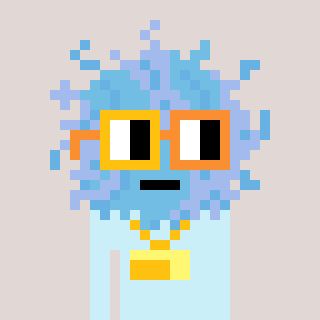
a pixel art character with square yellow and orange glasses, a lint-shaped head and a cold-colored body on a warm background